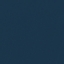
Land use / land cover class: SeaLake